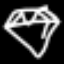
Label: diamond